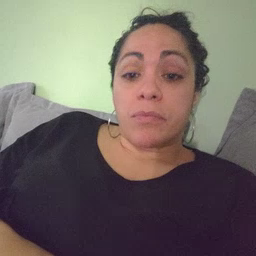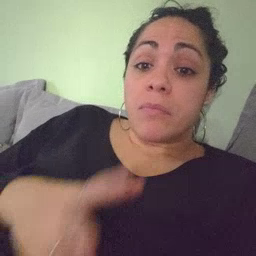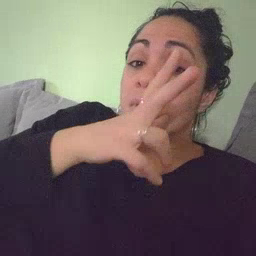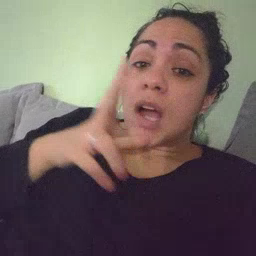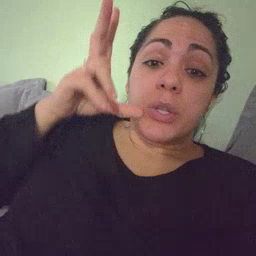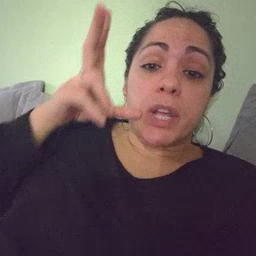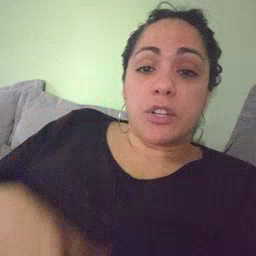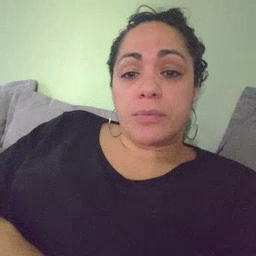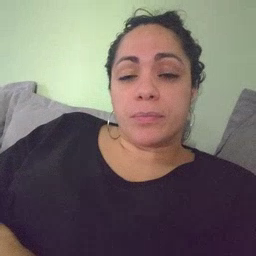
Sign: underwear